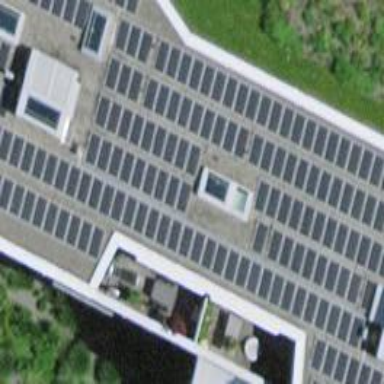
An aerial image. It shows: Solar power generator with photovoltaic panels.